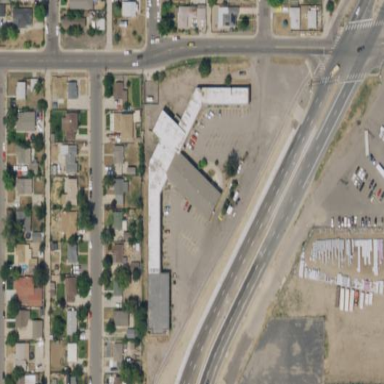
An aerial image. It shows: Building that is motel.